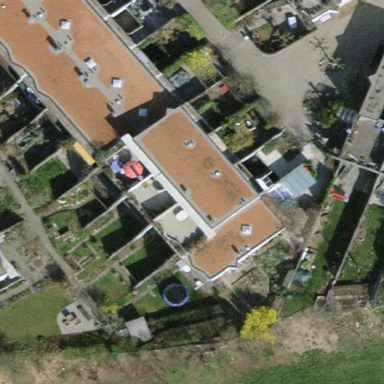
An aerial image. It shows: Terrace building.